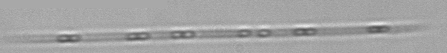
Label: Rhizosolenia